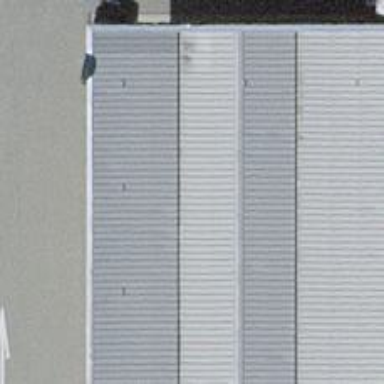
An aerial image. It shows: View of roof of building.